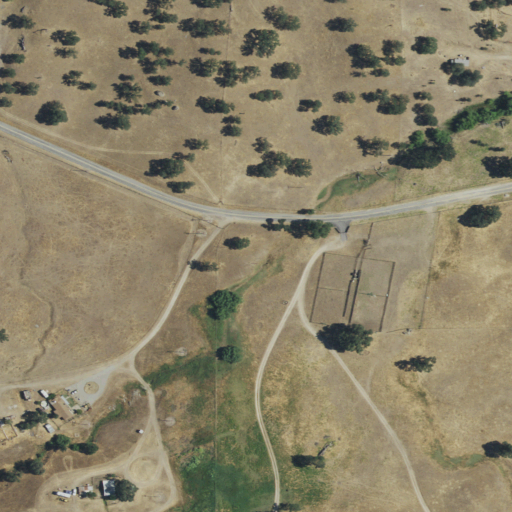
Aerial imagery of valley in California named Mormon Canyon containing grassland, shrub, open development, and herbaceous wetlands